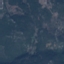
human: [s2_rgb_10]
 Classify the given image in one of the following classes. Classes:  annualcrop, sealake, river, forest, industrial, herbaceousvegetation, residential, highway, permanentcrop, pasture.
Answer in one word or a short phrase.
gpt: HerbaceousVegetation